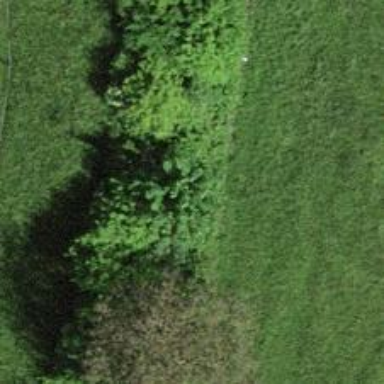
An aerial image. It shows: Hedge acting as barrier.